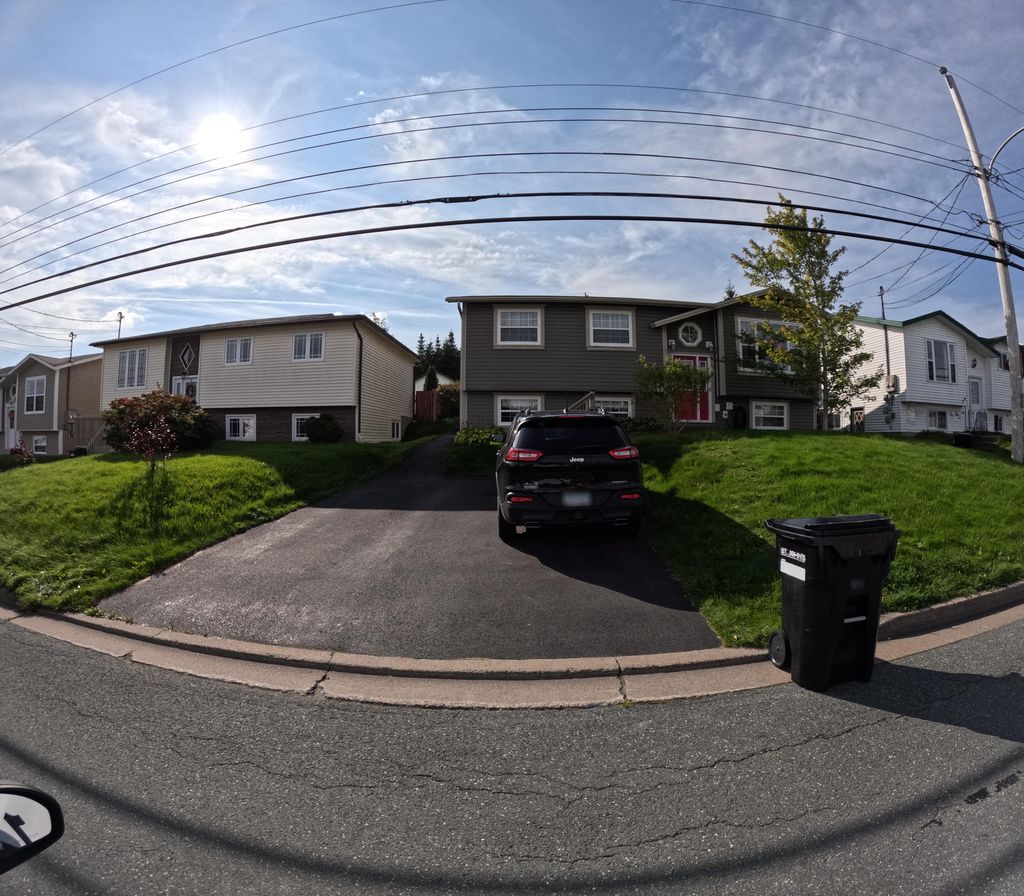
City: st_johns